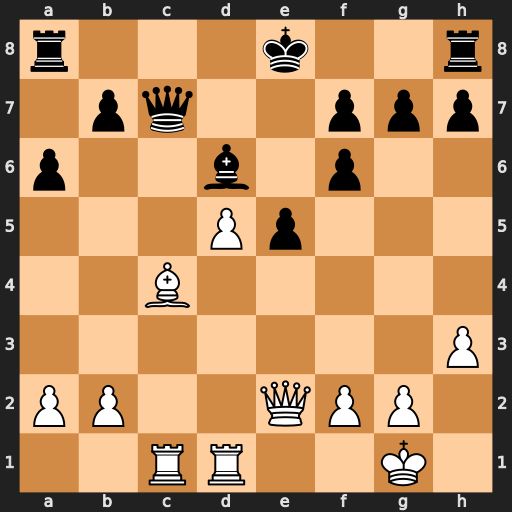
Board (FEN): r3k2r/1pq2ppp/p2b1p2/3Pp3/2B5/7P/PP2QPP1/2RR2K1
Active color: w
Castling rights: kq
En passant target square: -
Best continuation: Bb5+ Ke7 Rxc7+